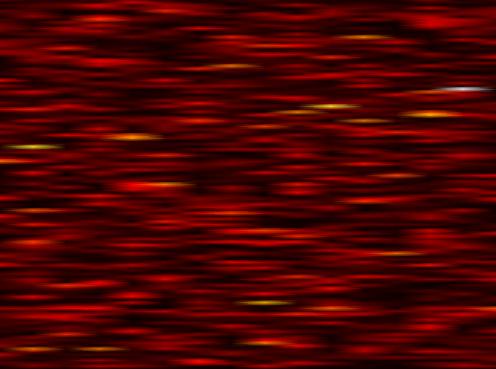
Label: WOLA